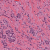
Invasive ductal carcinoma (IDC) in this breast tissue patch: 1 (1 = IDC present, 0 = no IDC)